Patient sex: F
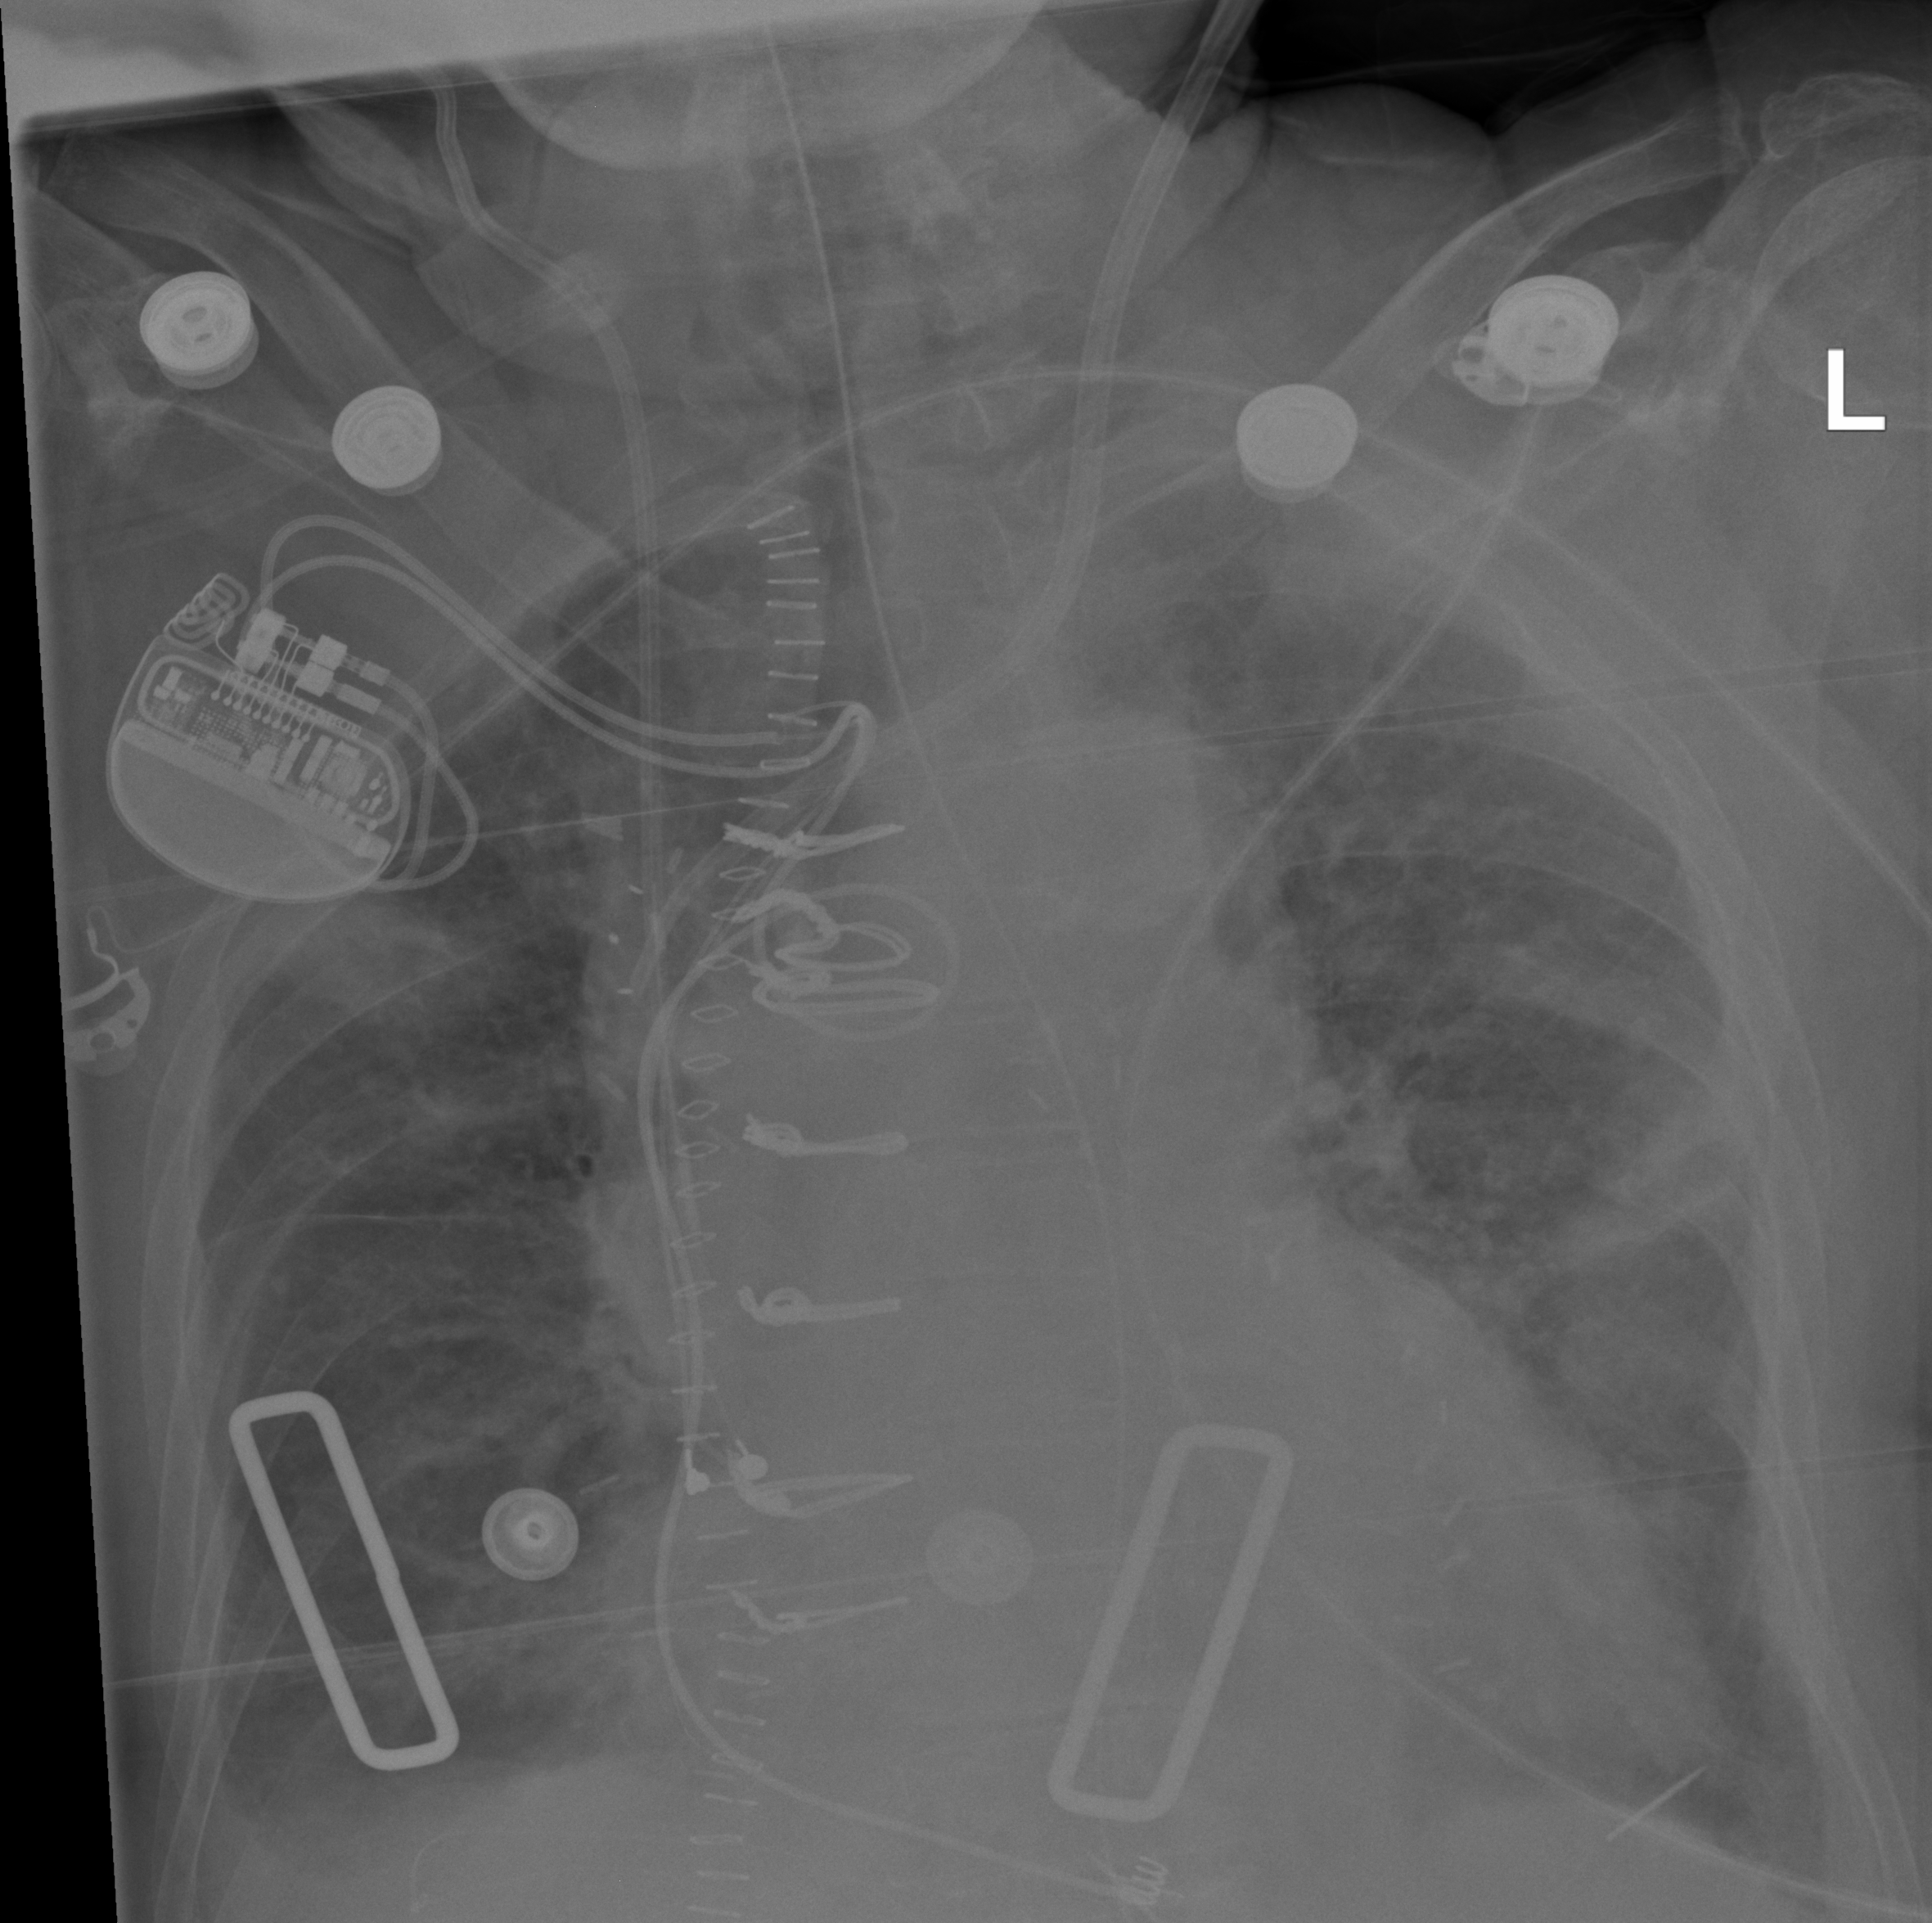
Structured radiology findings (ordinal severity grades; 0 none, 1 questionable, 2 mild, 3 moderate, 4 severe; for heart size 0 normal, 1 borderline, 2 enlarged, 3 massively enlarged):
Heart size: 2
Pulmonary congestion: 2
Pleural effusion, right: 2
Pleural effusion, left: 1
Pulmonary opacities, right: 2
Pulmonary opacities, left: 2
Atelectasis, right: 2
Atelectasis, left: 2